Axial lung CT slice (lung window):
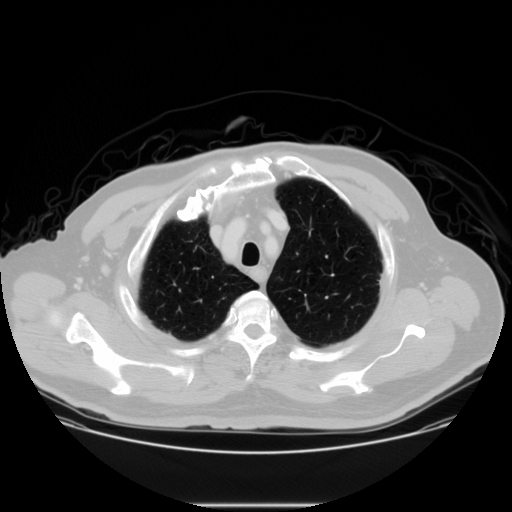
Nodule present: no